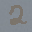
Label: 2